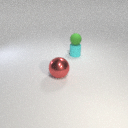
small cyan rubber cylinder behind large red metal sphere